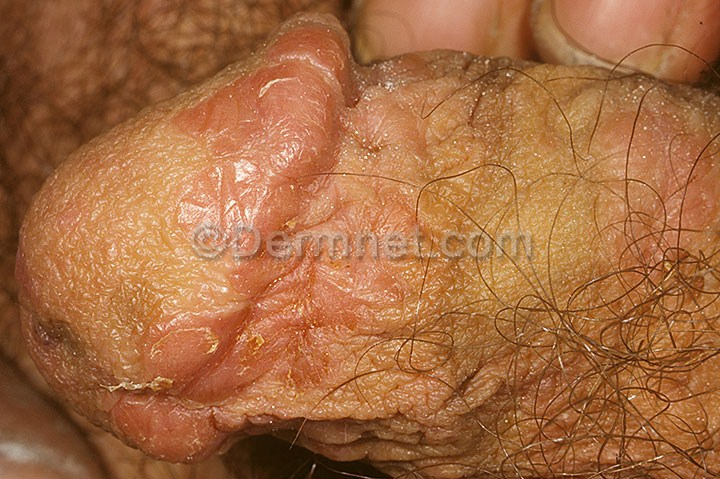
Disease: Psoriasis pictures Lichen Planus and related diseases